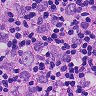
Metastatic tissue present: yes